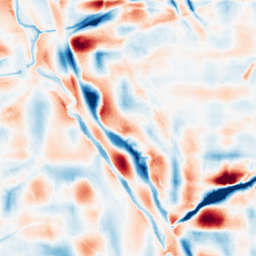
Category: wavelet
Decomposition family: wavelet_dwt
Decomposition parameters: wavelet: sym4
level: 5
Upsampling method: cubic_catmull_rom
Upsampling parameters: scale: 2
Upsampling scale: 2